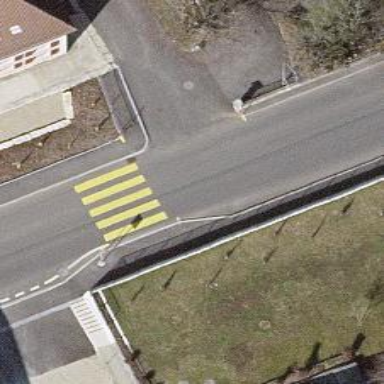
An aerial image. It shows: Zebra crossing on the road.